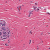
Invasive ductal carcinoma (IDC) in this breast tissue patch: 0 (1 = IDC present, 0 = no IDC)